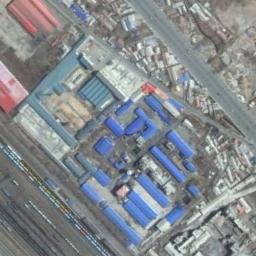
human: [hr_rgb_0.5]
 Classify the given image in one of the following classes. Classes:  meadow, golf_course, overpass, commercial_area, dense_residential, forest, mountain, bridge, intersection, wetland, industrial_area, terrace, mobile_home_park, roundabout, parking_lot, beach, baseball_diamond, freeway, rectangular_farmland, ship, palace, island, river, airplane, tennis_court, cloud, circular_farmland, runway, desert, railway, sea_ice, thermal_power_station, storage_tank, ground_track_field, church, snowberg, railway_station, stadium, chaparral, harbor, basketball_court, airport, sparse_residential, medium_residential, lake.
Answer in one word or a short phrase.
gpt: industrial_area